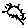
Label: sun